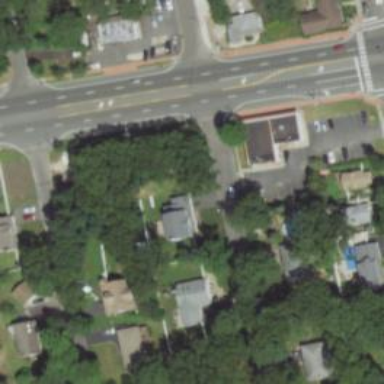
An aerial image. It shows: Road with stop sign.